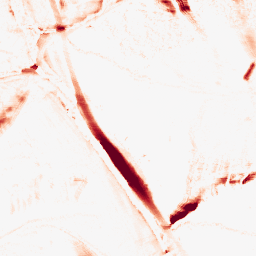
Category: morphological
Decomposition family: morphological_ellipse
Decomposition parameters: operation: opening
width: 10
height: 30
Upsampling method: quartic
Upsampling parameters: scale: 8
Upsampling scale: 8